Question: I have given an abbreviated and generic shot of my code here. I am trying to overload the '>>' operator and do not want my 'cin' to terminate on white space.
For some reason it is not taking the first input as the intended for the first attribute. I am not sure how it is determining the cost, it does vary and I suspect may be some ASCII conversion. I am not so worried about that, as if I can get it to accept the first input to be for the first value, I will get a chance to input three times for the three different attributes.
I am sure it is straight forward to an experienced programmer, I am only new to this, thanks.
'''
class MyObject
{
protected:
string length;
string width;
float cost;
public:
friend ostream& operator<<(ostream& output, const MyObject& _myObject);
friend istream& operator>>(istream& input, MyObject& _myObject);
}
istream& operator>>(istream& input, MyObject& _myObject)
{
cout << "Enter Length, zones and cost:" << endl;
std::getline(input, _myObject.length);
std::getline(input, _myObject.width);
input >> _myObject.cost;
return input;
}
ostream& operator<<(ostream& output, const MyObject& _myObject)
{
cout.precision(2);
output << "Length is: " << _myObject.length << "
Width is: " << _myObject.width << "
Cost is : $" << fixed << _myObject.cost << endl;
return output;
}
'''
> This Length
This Width
goes straight to output:
> Length is:
Width is: This Length
Cost: $2.50

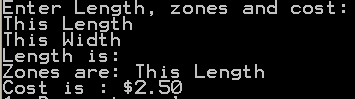
Answer: Most likely your issue is associated with the prior state of the stream. If there's a leftover newline character in the buffer, the first 'getline' will find it and be finished.
Use 'std::getline(input >> ws, _myObject.length);' to discard leading whitespace.